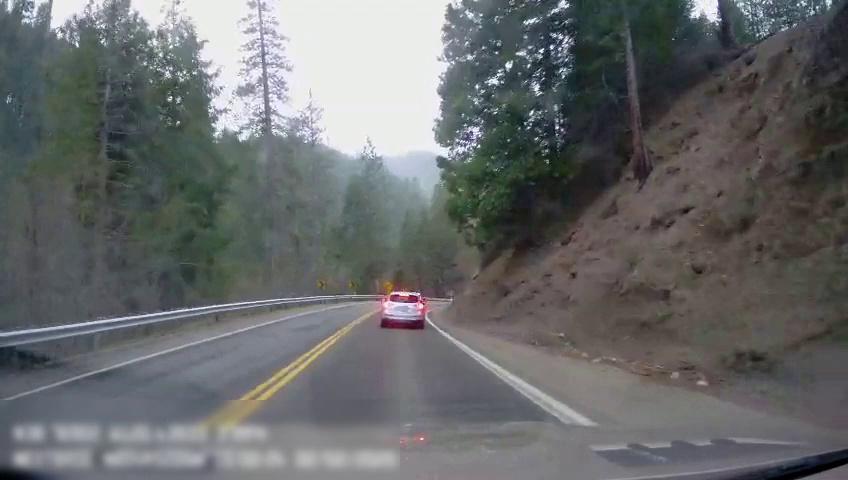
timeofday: Day
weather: Cloudy
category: Drivable Space
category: Vehicles | SUV
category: Lanes | Alternate Lane
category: Lanes | Current Lane
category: Lanes | Opposite Lane
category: Lanes | Opposite Lane